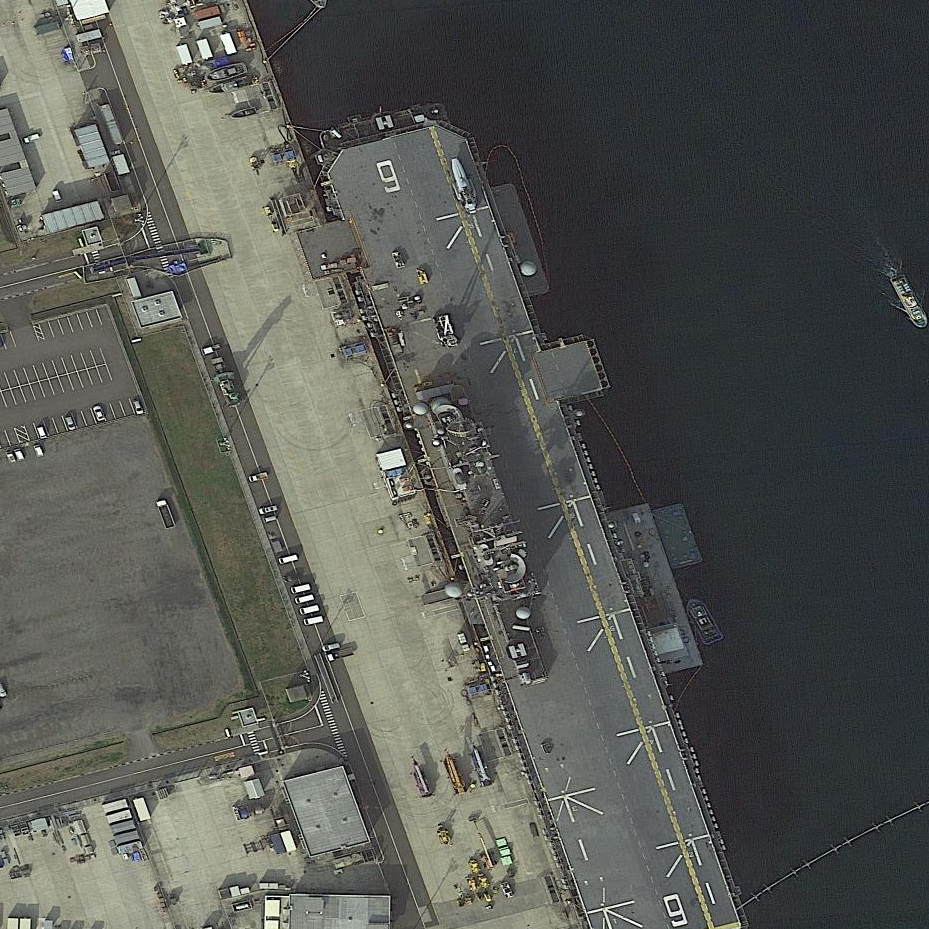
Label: assault